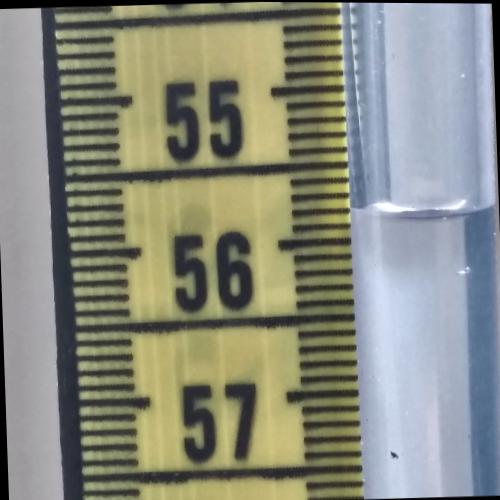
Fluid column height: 55.8 cm